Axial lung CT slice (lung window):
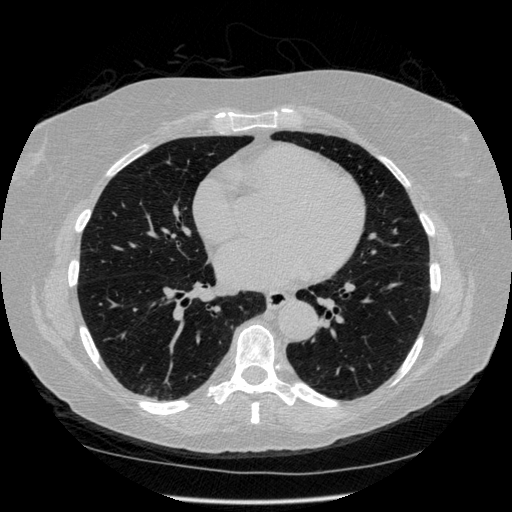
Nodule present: no